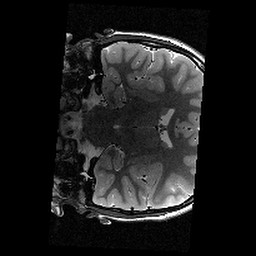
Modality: T2w
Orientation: coronal
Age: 11
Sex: female
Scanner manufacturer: siemens
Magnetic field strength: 3 T
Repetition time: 8.46 s
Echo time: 0.067 s